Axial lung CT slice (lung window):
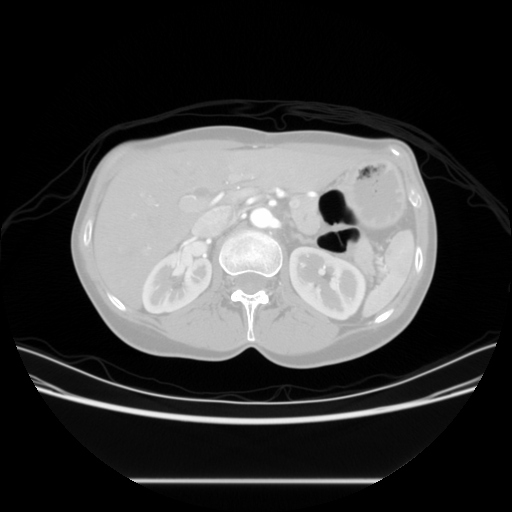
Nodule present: no